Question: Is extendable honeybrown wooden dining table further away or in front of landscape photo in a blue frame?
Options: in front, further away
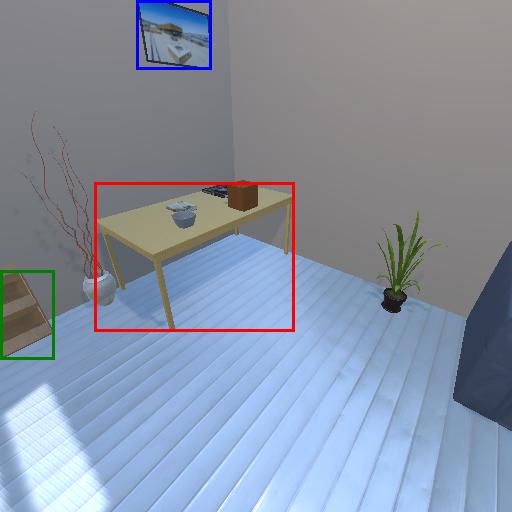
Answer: in front